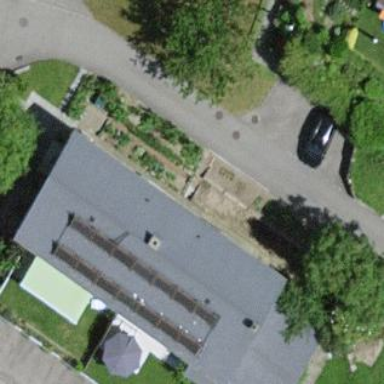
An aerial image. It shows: Simple and straightforward house.